六年级 · 算术
11. 如图, 已知小圆的面积均为 $\frac{\pi}{4} \mathrm{~cm}^{2}$, 则图中阴影部分的面积是 $) \mathrm{cm}^{2}$ 。

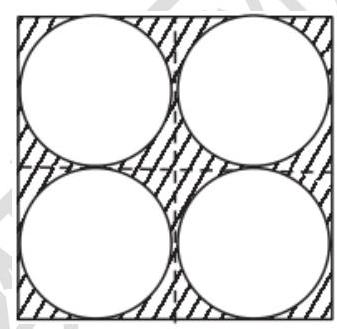
答案: 125